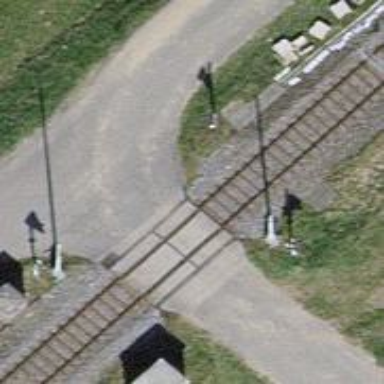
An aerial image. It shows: Single-track electrified railway with contact line.